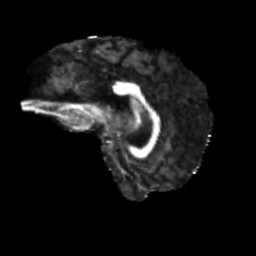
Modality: FA
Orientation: sagittal
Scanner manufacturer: siemens
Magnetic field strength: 3 T
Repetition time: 4 s
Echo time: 0.0594 s